Question: YES, there is a link <URL> which i already followed, so before you mark it as a duplicate, read this.
I tested every bit of the code given on the link and none of them worked.
I have this search field which gives an user an option to search. If search button is clicked the element should be scrolled to. I logged in the console the element, it is retrieved and shown in console, however any of the given functions in the link does not work. By the way, my bootstrap panel is filled with accordions, so maybe this is why the problem exists, however it should send me to the accordion atleast.
'''
//Search button click
$("#searchbutton").click(function() {
var searchInfo = document.getElementById("search");
console.log(searchInfo.value);
var playerNamer = findPlayerBy(playerLst,searchInfo.value,null);
if (playerNamer == false){
//Do nothing, if search fails
}
else{
console.log(document.getElementById("id_"+playerNamer.pos));
window.scroll(0,findPos(document.getElementById("id_"+playerNamer.pos)));
}
});
function findPos(obj) {
var curtop = 0;
if (obj.offsetParent) {
do {
curtop += obj.offsetTop;
} while (obj = obj.offsetParent);
return [curtop];
}
}
'''
Now as you can see on searchbutton click i have few console.log-s. These things return the right result, however one of the example functions from the page left in the code is not working.
I present my console output as an image cause copying in Opera console didn't work quite as expected:

The example may be a bit misleading though, because i used the top element. I have an element in the bottom which can't be seen on the screen and there isn't the scroll happening either (element with id of 8).
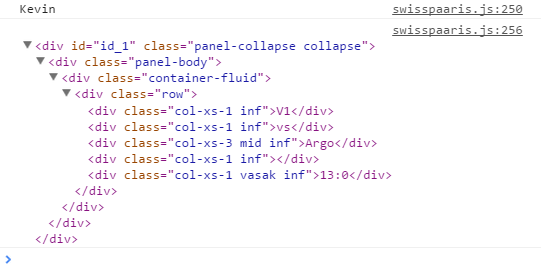
Answer: Change 'scroll' to 'scrollTop':
'''
$(window).scrollTop(findPos(document.getElementById("id_"+playerNamer.pos)));
'''